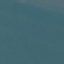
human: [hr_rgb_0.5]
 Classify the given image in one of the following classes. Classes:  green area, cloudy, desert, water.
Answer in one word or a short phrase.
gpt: water